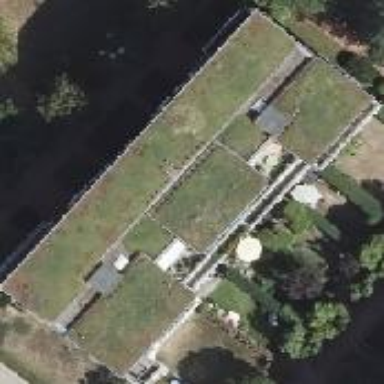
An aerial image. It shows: Building with flat roof.